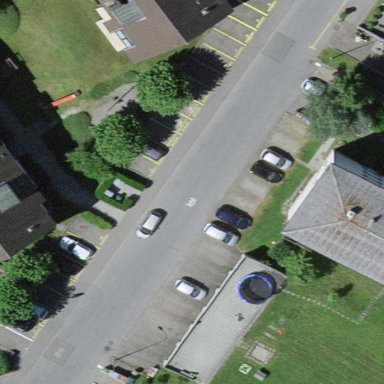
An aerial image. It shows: Parking available on the street side.